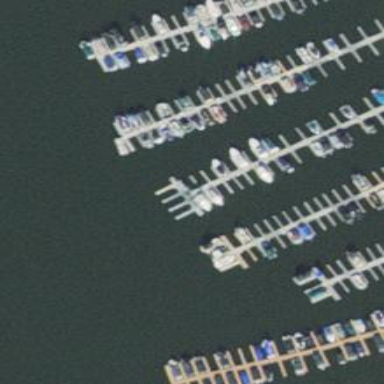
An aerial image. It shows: Man-made pier.